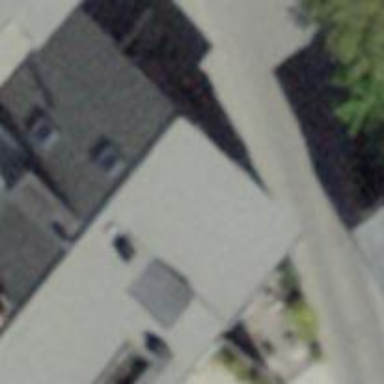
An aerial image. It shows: Restaurant.